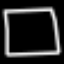
Label: square